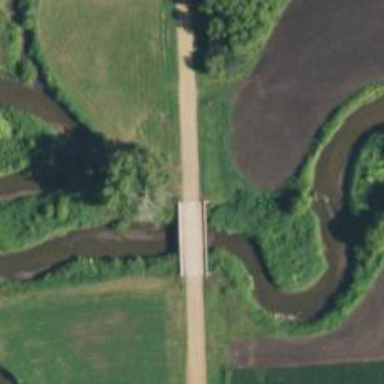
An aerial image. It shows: Unclassified road with bridge.